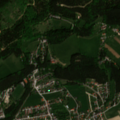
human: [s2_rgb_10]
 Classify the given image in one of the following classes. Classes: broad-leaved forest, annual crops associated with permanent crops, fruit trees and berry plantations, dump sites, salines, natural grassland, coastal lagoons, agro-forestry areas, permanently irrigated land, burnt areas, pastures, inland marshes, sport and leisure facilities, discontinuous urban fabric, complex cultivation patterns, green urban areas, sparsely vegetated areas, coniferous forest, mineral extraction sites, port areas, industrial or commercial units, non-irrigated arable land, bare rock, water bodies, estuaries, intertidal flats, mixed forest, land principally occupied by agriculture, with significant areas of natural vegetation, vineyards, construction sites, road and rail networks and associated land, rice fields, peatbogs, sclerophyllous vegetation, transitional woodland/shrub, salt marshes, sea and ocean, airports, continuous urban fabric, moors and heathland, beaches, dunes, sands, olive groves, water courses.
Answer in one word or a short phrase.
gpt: discontinuous urban fabric, pastures, complex cultivation patterns, coniferous forest, mixed forest